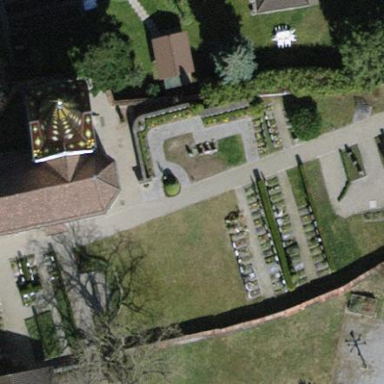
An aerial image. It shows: Cemetery.